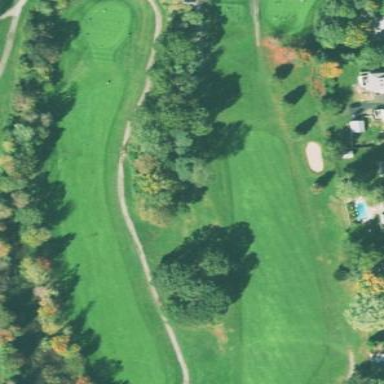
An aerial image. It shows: Golf fairway surrounded by grass.